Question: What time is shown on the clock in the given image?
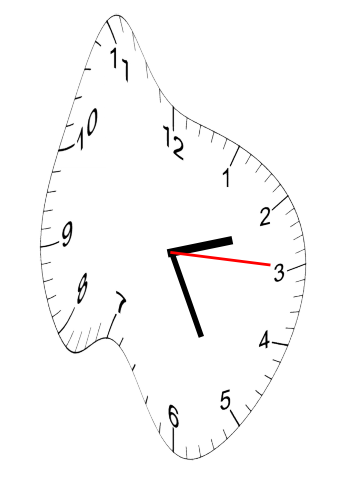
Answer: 02:25:15